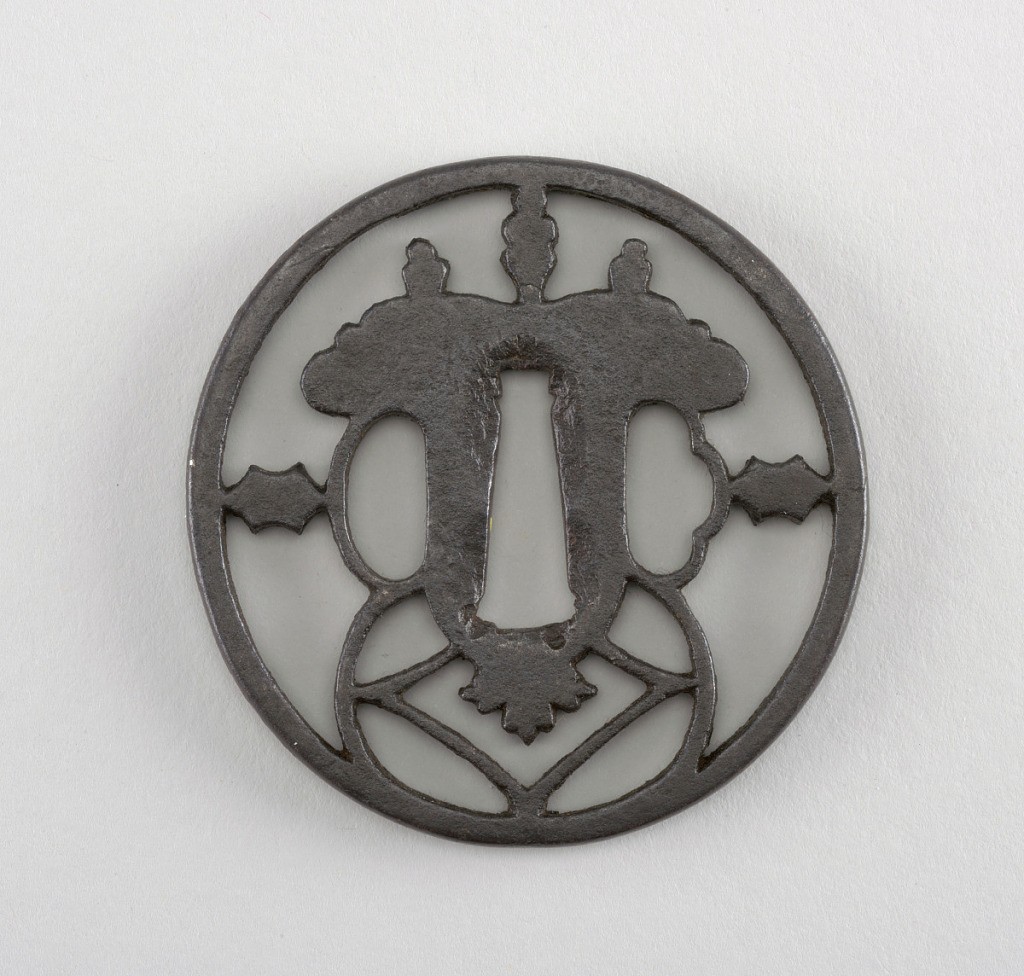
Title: Tsuba
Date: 17th century
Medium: Iron
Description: At the center is the nakago-ana, an opening through which the sword passes. Surrounding this is the seppadai, a flat oval area that is migaki (burnished). On either side are ryō-hitsu, openings for the kozuka (utility knife) and the kogai (skewer tool). At left is sashi ura, the side which faces the blade, whose opening takes the hangetsu-kei (half moon) shape. Opposite is sashi omote, the side which faces the sword hilt. Its tri-lobed opening is of the suhama type, and symbolically represents the coastline of Horai, the holy island of the Immortals